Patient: sex M, age 42
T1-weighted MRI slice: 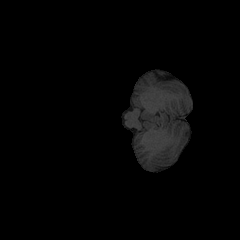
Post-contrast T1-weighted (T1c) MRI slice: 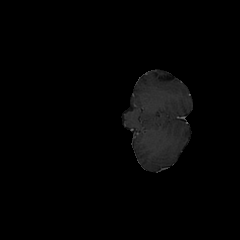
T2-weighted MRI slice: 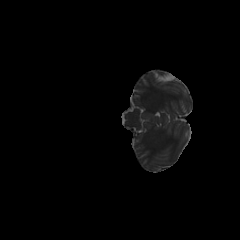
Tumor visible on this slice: no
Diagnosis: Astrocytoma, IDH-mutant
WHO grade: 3